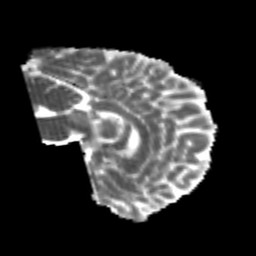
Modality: MD
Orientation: sagittal
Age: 24
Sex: male
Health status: healthy
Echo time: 0.074 s